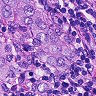
Metastatic tissue present: yes